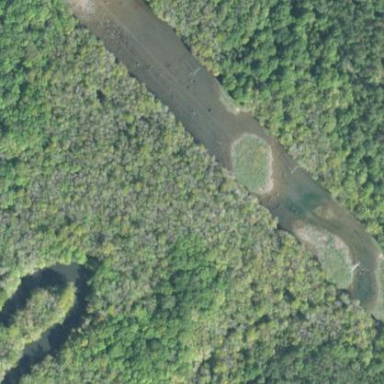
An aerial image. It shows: Swamp in wetland area.